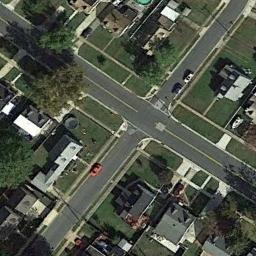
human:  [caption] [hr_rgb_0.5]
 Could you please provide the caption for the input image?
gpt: An intersection with sparse traffic located in a residential area .

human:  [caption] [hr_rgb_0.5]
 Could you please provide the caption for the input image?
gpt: There are some houses near the crossroads .

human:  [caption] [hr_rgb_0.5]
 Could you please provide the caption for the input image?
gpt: There are many buildings of different shapes and sizes beside the intersection .

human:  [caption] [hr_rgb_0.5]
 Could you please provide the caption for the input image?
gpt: There are several moving vehicles on the road at the intersection, With many buildings and some trees around the intersection .

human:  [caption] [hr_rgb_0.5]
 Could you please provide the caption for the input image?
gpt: There are some buildings and green lawns around the intersection .